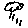
Label: cloud